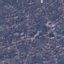
Land use / land cover class: Residential